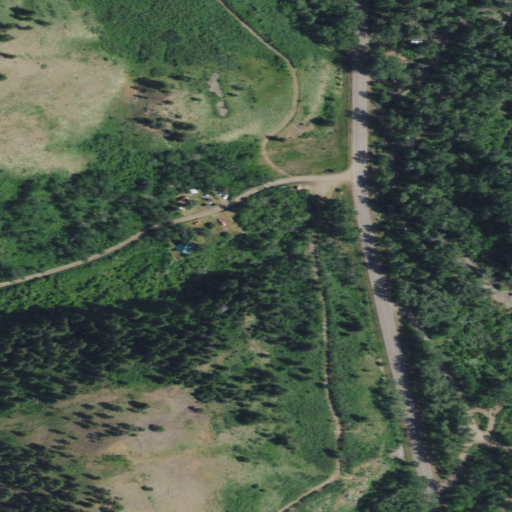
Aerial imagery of valley in Montana named Broughs Coulee containing woody wetlands, evergreen forest, shrub, open development, deciduous forest, herbaceous wetlands, and low intensity development